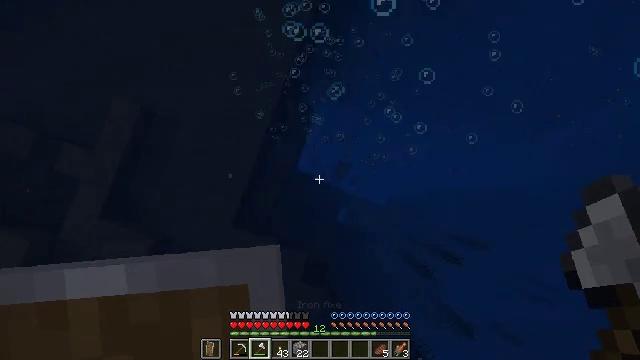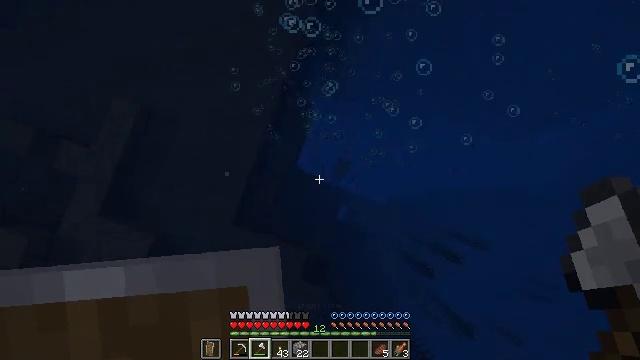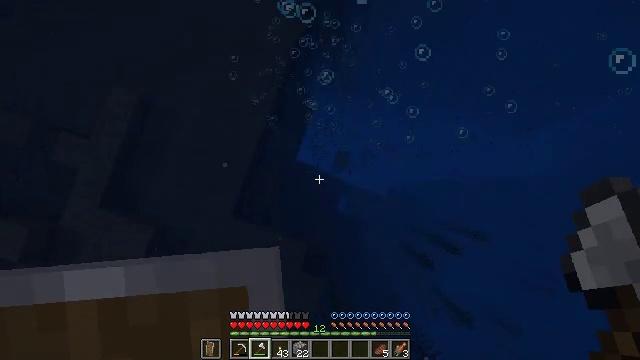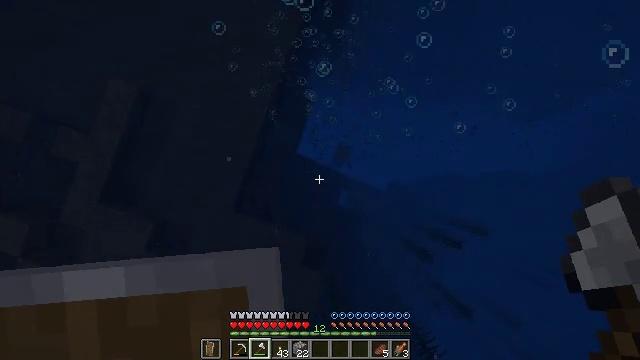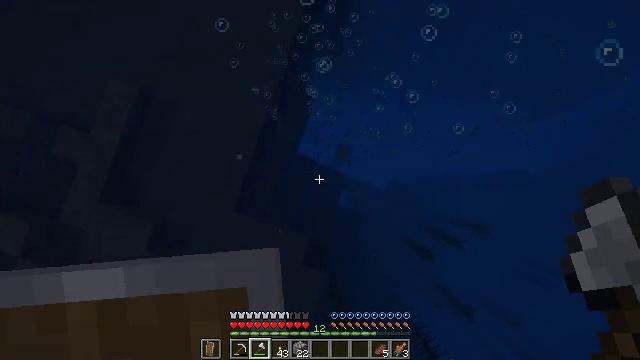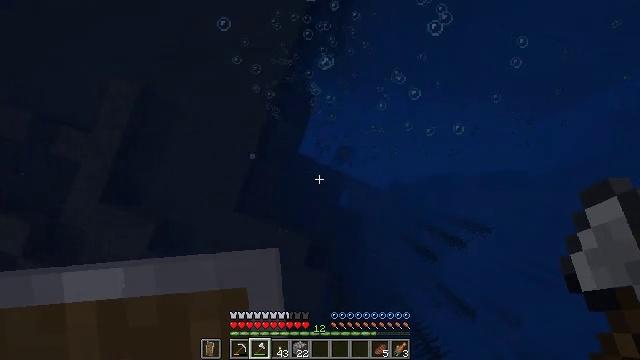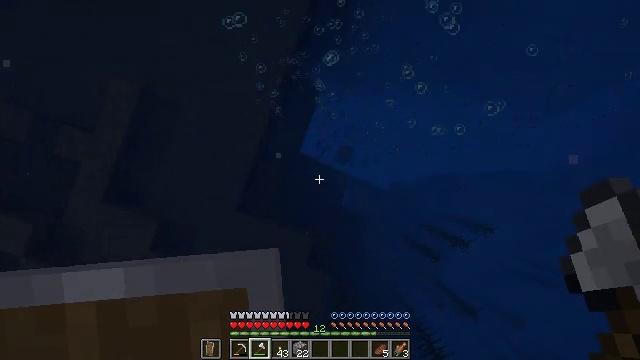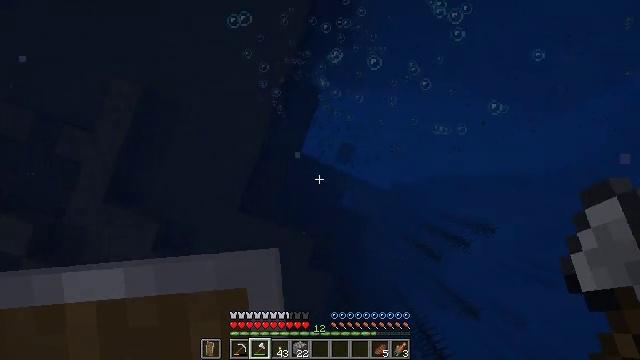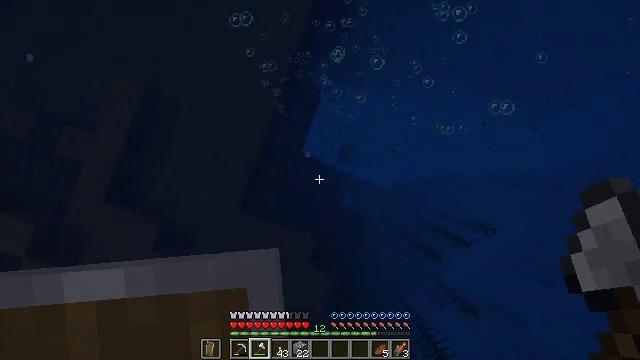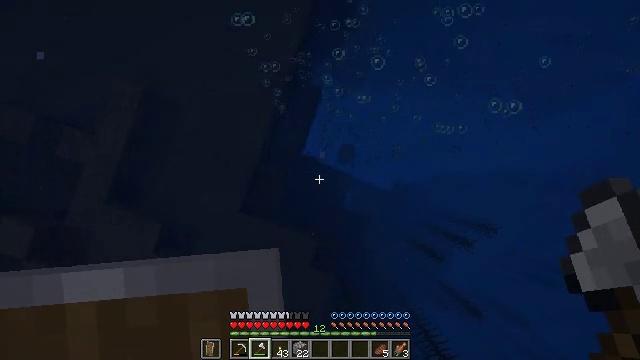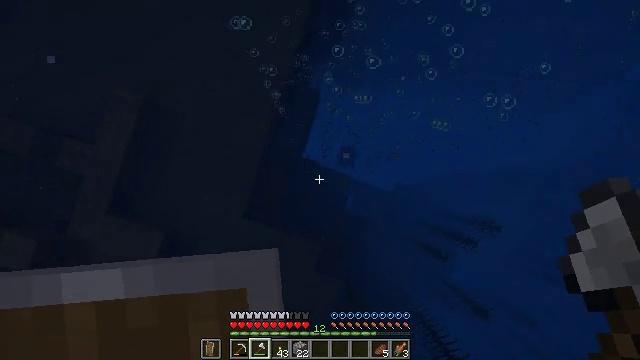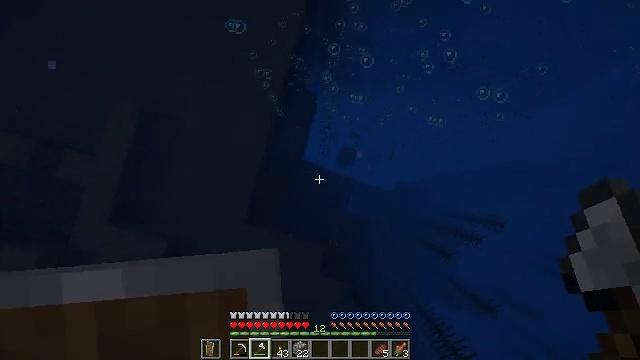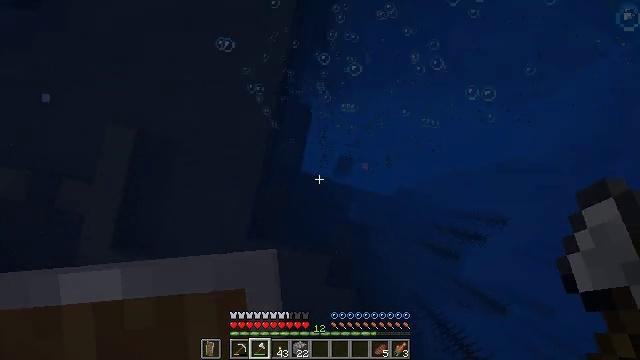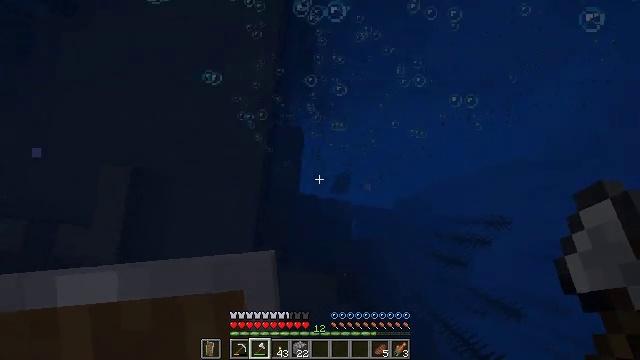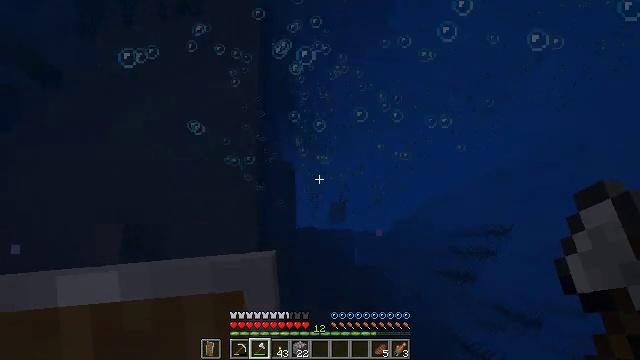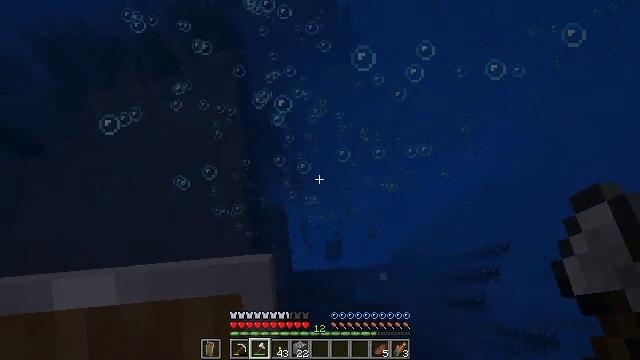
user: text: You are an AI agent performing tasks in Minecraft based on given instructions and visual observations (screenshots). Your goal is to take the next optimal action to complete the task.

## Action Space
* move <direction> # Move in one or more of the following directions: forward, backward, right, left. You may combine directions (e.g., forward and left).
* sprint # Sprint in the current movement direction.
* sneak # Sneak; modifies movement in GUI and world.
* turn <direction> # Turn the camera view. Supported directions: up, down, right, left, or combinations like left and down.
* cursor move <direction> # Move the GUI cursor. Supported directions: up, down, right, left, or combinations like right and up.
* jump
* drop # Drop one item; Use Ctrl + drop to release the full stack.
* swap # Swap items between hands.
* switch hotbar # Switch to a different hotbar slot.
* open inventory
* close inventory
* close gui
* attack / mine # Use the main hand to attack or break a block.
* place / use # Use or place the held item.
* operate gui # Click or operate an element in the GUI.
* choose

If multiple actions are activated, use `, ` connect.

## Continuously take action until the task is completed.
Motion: motion action
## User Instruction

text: Collect tall seagrass by holding left button.
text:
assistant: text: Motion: no_op
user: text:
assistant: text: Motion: move left, turn down
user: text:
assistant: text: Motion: move left, turn down
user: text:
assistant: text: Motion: move left
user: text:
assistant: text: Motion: move left
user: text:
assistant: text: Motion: move left
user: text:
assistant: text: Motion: move left
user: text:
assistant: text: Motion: no_op
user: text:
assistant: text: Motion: no_op
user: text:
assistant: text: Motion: turn right
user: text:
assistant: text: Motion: turn right
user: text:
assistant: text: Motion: move forward, turn right and up
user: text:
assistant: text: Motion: move forward, turn right and up
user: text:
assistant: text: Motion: move forward, turn right and up
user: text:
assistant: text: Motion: move forward, turn right and up
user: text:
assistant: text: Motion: move forward, sneak, turn right and up
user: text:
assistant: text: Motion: move forward, sneak, turn up
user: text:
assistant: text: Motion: move forward, sneak
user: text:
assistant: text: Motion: move forward, sneak
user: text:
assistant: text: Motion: move forward, sneak
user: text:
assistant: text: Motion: move forward, sneak
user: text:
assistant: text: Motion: move forward, sneak
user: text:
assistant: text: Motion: move forward, sneak
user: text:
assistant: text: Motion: move forward, sneak
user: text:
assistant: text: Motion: move forward, sneak
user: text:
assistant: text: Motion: move forward, sneak
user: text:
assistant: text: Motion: move forward
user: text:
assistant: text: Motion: move forward
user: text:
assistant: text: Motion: move forward
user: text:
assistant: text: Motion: move forward, turn down